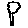
Label: tree